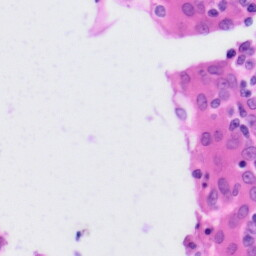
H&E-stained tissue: Tonsil